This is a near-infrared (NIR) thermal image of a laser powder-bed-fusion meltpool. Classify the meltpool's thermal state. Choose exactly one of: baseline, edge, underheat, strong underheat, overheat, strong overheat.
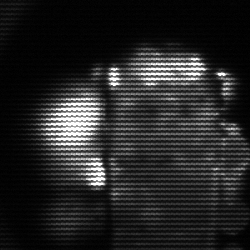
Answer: strong underheat